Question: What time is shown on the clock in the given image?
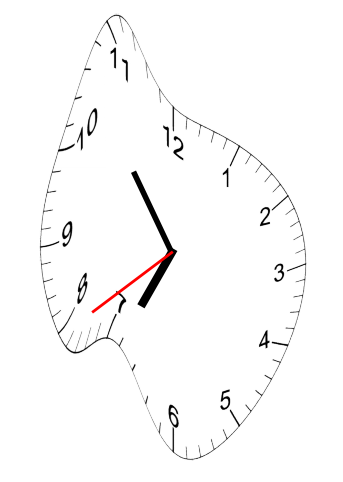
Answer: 06:53:39